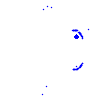
Particle: proton